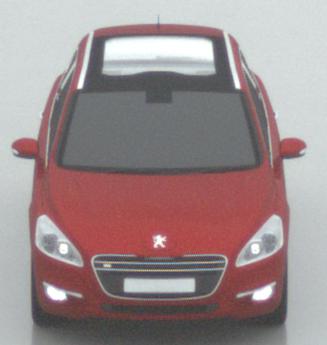
Make: Peugeot
Model: 508 SW 120 VTi
Detailed model: 508 (I) SW
Model produced from: 2011/03
Model produced until: 2014/05
Doors: 5
Color: red
Road condition: wet road
Daytime: midday
Contrast: low contrast